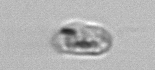
Label: Amoeba